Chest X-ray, PA view. Patient: 54 years old, sex F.
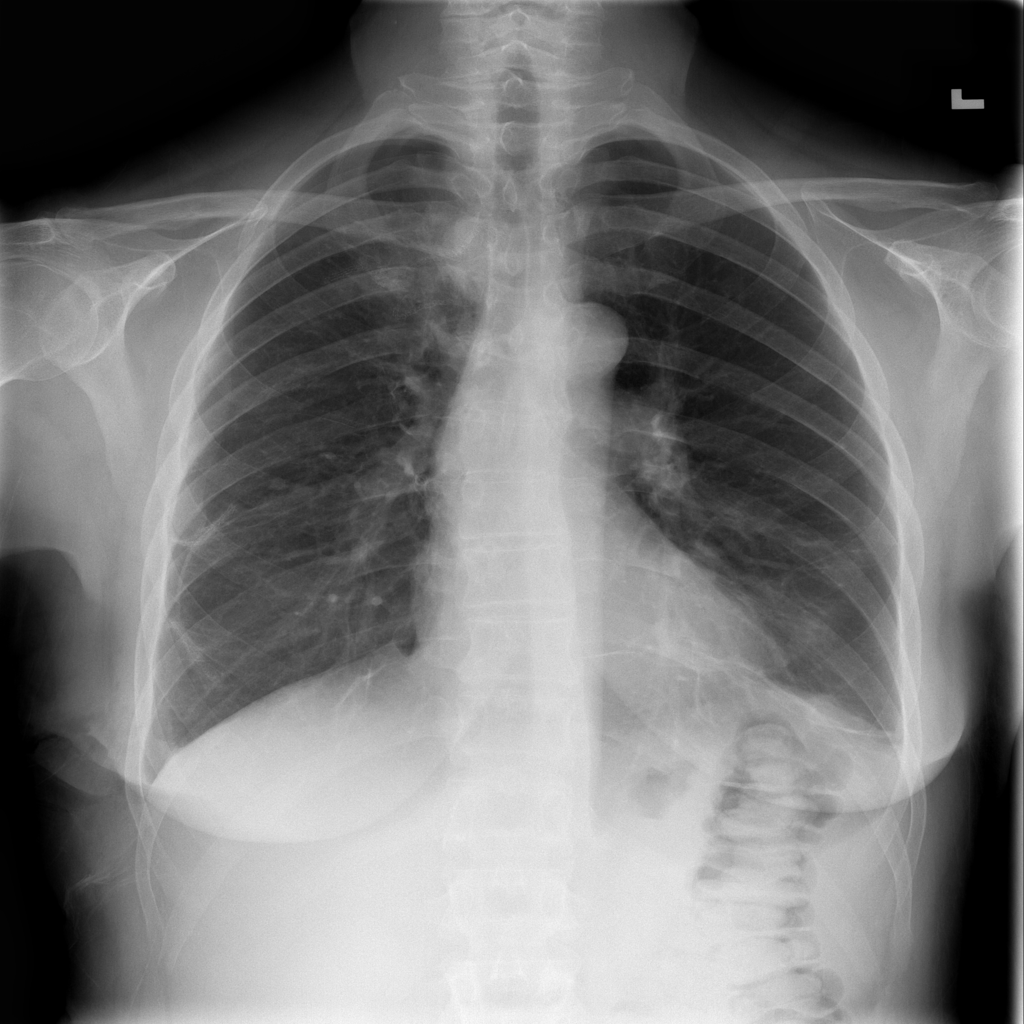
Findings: Atelectasis